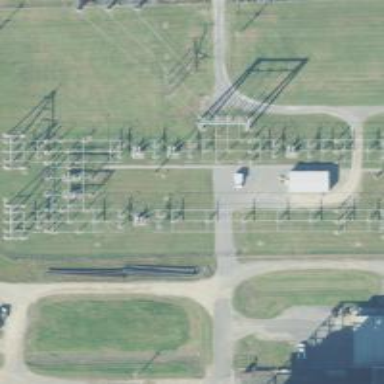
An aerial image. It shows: Switch used for power control.